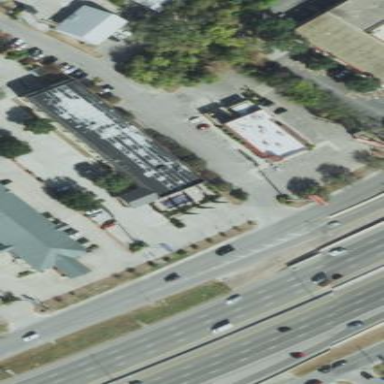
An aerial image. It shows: Building that is motel.